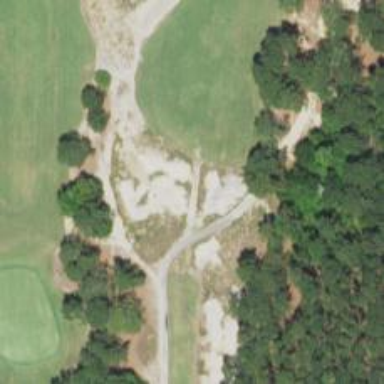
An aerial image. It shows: Pathway for golfing.